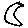
Label: moon